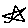
Label: star